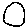
Label: circle